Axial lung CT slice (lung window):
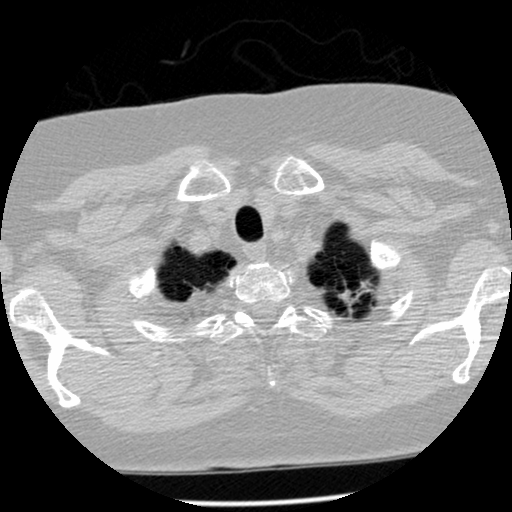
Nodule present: no